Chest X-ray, AP view. Patient: 71 years old, sex M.
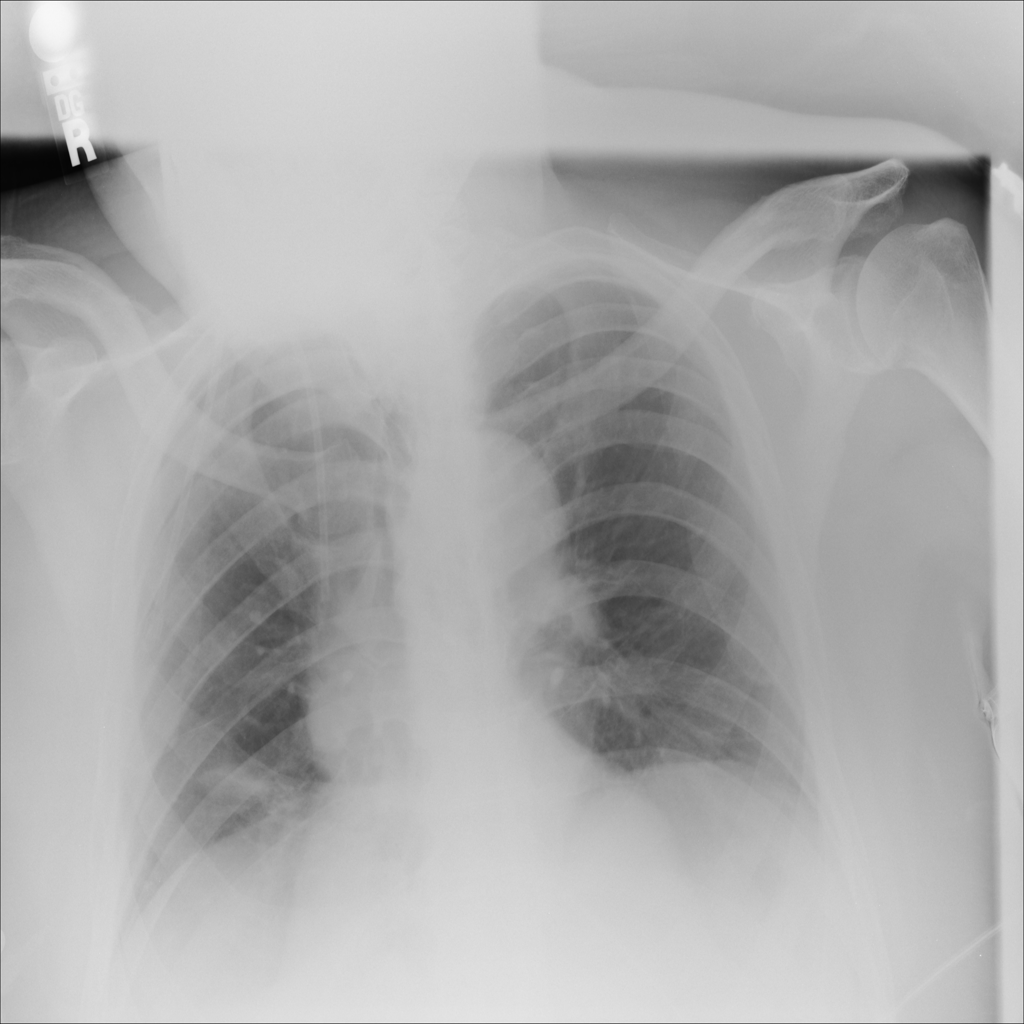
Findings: Atelectasis